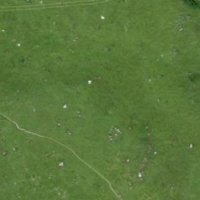
EUNIS habitat code: 26
Species observed at this site:
Geum montanum